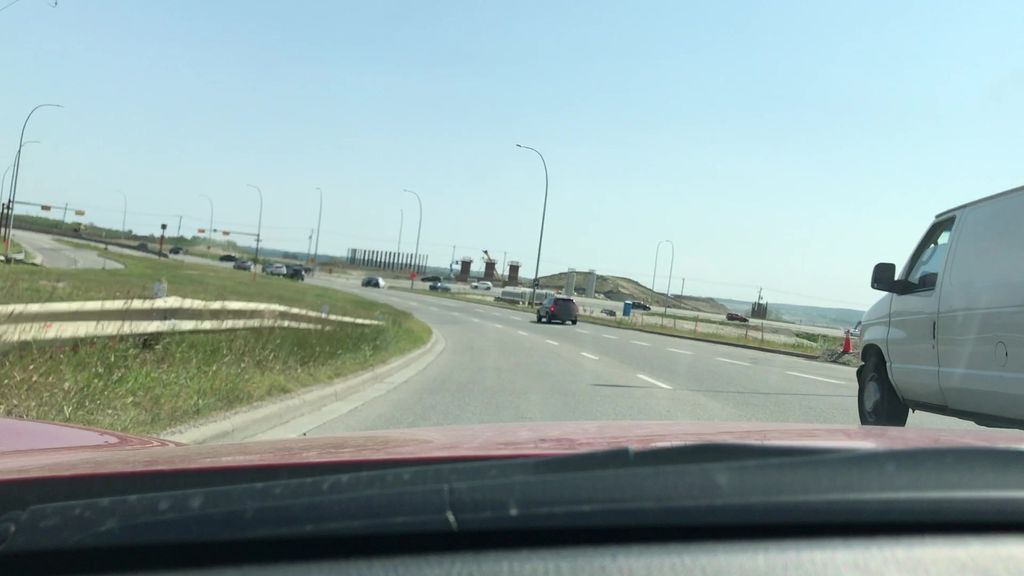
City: calgary